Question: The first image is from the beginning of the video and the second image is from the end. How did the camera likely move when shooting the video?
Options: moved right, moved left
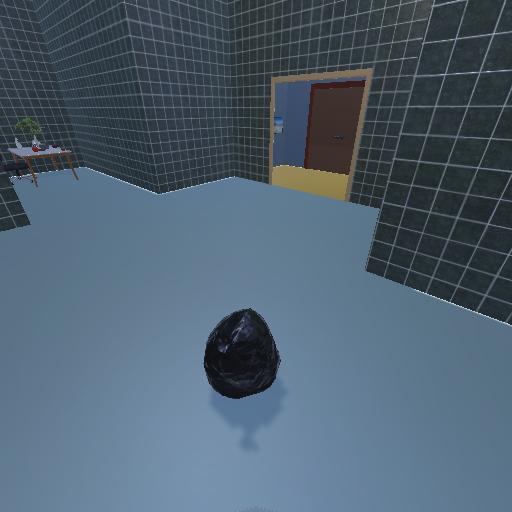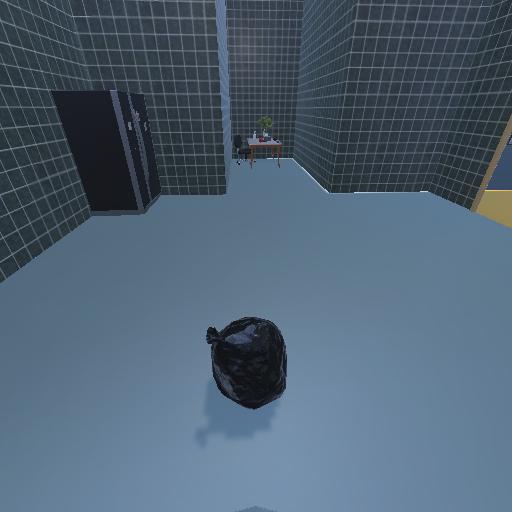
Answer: moved right